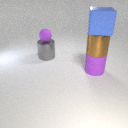
large blue rubber cube above large purple rubber cylinder